Interaction volume radius: 10 \u00c5
Interaction volume height: 45 \u00c5
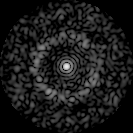
Disorder parameter: 0.8233